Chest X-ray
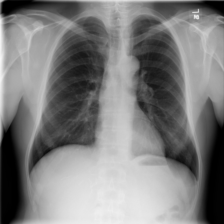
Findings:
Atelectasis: negative
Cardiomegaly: negative
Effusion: negative
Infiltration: negative
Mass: negative
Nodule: negative
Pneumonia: negative
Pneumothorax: negative
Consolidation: negative
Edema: negative
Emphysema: negative
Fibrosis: negative
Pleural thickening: negative
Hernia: negative